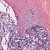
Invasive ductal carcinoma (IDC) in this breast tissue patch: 0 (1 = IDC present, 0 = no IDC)